Question: I am detecting facial features and to display the positions am creating sprite through transparent image, if i am calling the function to add sprite on main thread sprite is displaying properly but when i am calling this function on background thread or any other thread except main, it is displaying white boxes. below i have uploaded screen shot and code snippet.

'''
- (id)init{
if( (self=[super init])) {
[self addBackImageAndControls];
}
return self;
}
-(void)addBackImageAndControls{
UIImage *scalledImage =[originalImage1 scaleToSize:CGSizeMake(320, 480)];
texture2D =[[CCTexture2D alloc] initWithImage:originalImage1];
[self body_init];
self.isTouchEnabled = YES;
CCMenuItem *done = [CCMenuItemFont itemFromString:@"Done" block:^(id sender) {[self done];}];
done.position = ccp(40, 60);
CCMenu *starMenu = [CCMenu menuWithItems:done, nil];//
starMenu.position =CGPointZero;
[self addChild:starMenu z:0 tag:125];
//[self callFunc:scalledImage];
[NSThread detachNewThreadSelector:@selector(callFunc:) toTarget:self withObject:scalledImage];
}
-(void)done{
md.LipRect = [self lipRect];
[self removeAllChildrenWithCleanup:YES];
CCMenuItem *item1 = [CCMenuItemFont itemFromString:@"One" block:^(id sender)
{[self sizeOne];}];
item1.position = ccp(40, 40);
CCMenuItem *item2 = [CCMenuItemFont itemFromString:@"Two" block:^(id sender)
{[self sizeTwo];}];
item2.position = ccp(110, 40);
CCMenuItem *item3 = [CCMenuItemFont itemFromString:@"Three" block:^(id sender)
{[self sizeThree];}];
item3.position = ccp(180, 40);
CCMenu *starMenu = [CCMenu menuWithItems:item1,item2,item3, nil];//
starMenu.position =CGPointZero;
[self addChild:starMenu];
}
-(void)callFunc:(UIImage*)image{
[self opencvFaceDetect:image];
[self opencvEyeDetect:image];
[self opencvNoseDetect:image];
[self LipsEffect];
}
'''
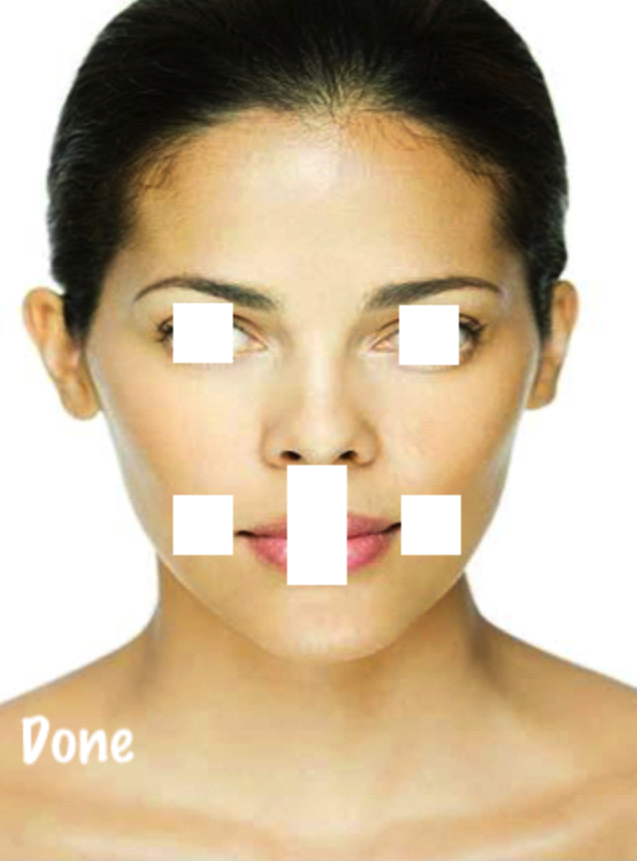
Answer: If it's updating the UI, it must be done on the main thread. Wrap the UI updates like this:
'''
dispatch_async(dispatch_get_main_queue(), ^{
// UI here
});
'''